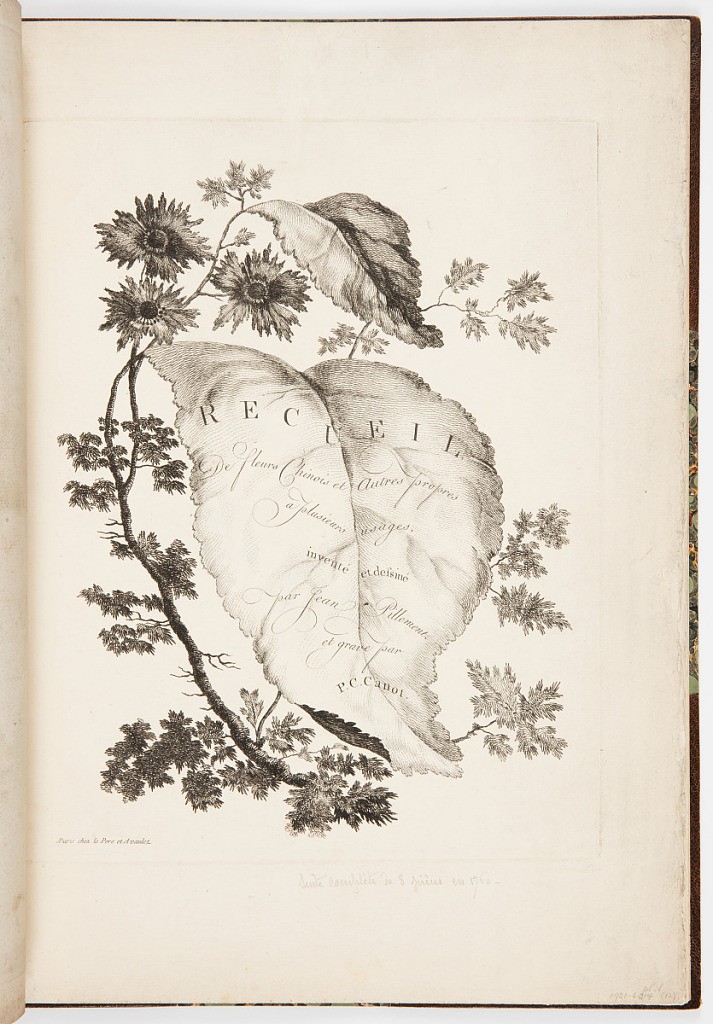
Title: Title Page
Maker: Jean-Baptiste Pillement, French, 1728–1808
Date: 1772-77
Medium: Etching on laid paper
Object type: Bound print
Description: A title-page from a series of eight prints (including title-page) of designs for fantastical chinoiserie-style flowers. The title is lettered on a large leaf, stemming from a flowering branch.